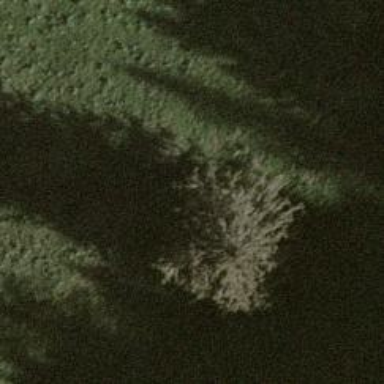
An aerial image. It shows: Beautiful tree in nature.